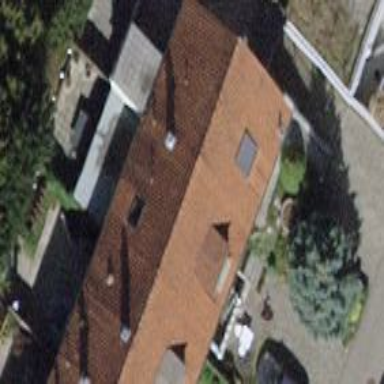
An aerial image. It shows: Building with gabled roof made of roof tiles. The roof is oriented across the structure.